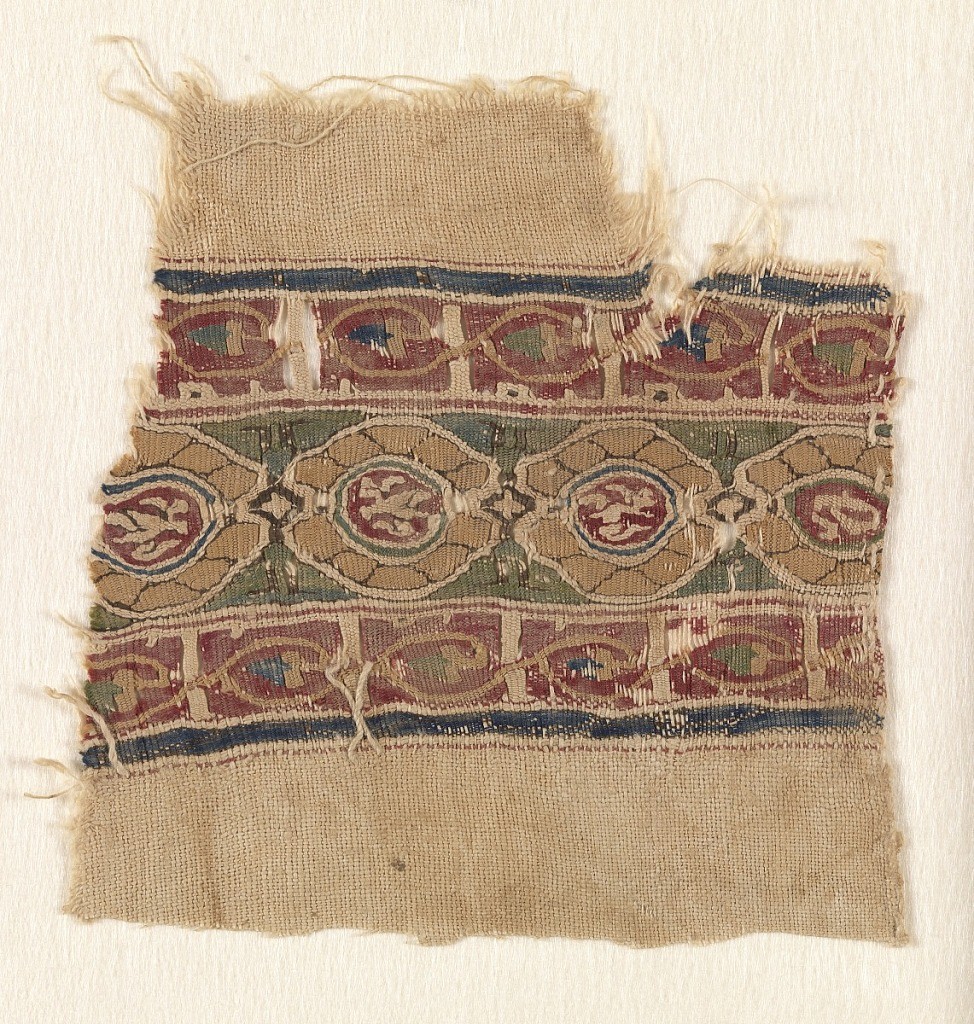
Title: Tiraz tapestry fragment
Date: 1000–1200
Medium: linen, silk Technique: tapestry weave
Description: Tiraz tapestry fragment showing three bands of guilloche pattern in yellow on red and green. At the center of each circle is a stylized acorn or abstracted animal icon.